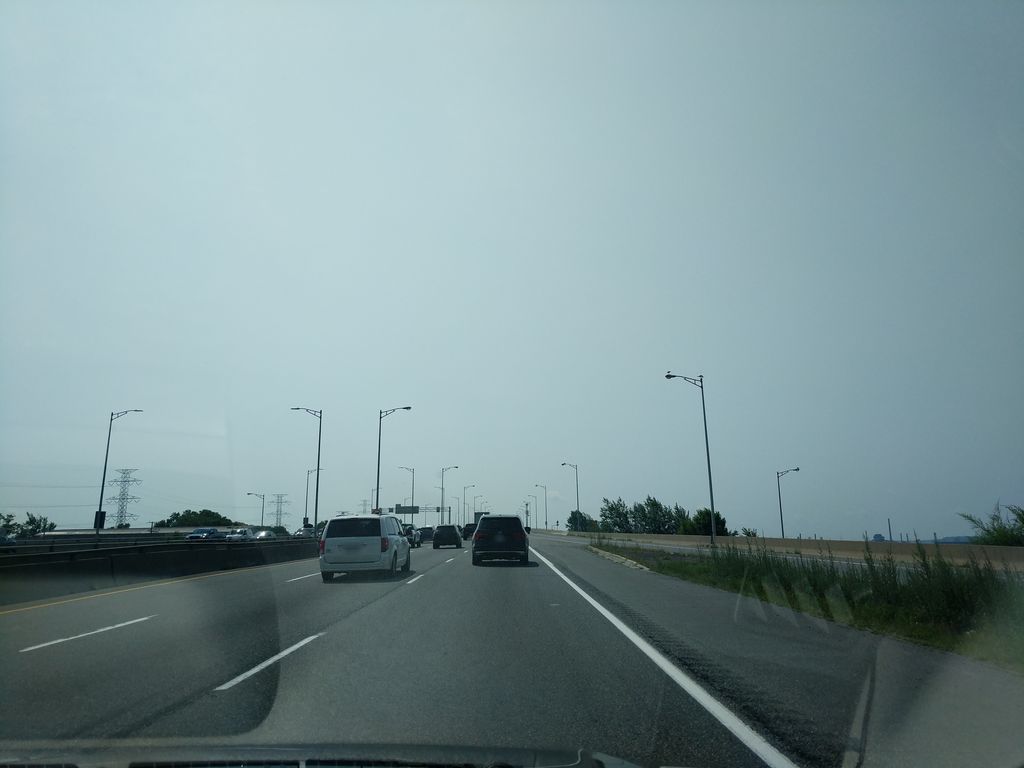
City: hamilton